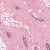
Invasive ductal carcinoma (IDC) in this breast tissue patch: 0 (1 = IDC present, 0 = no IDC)